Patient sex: M
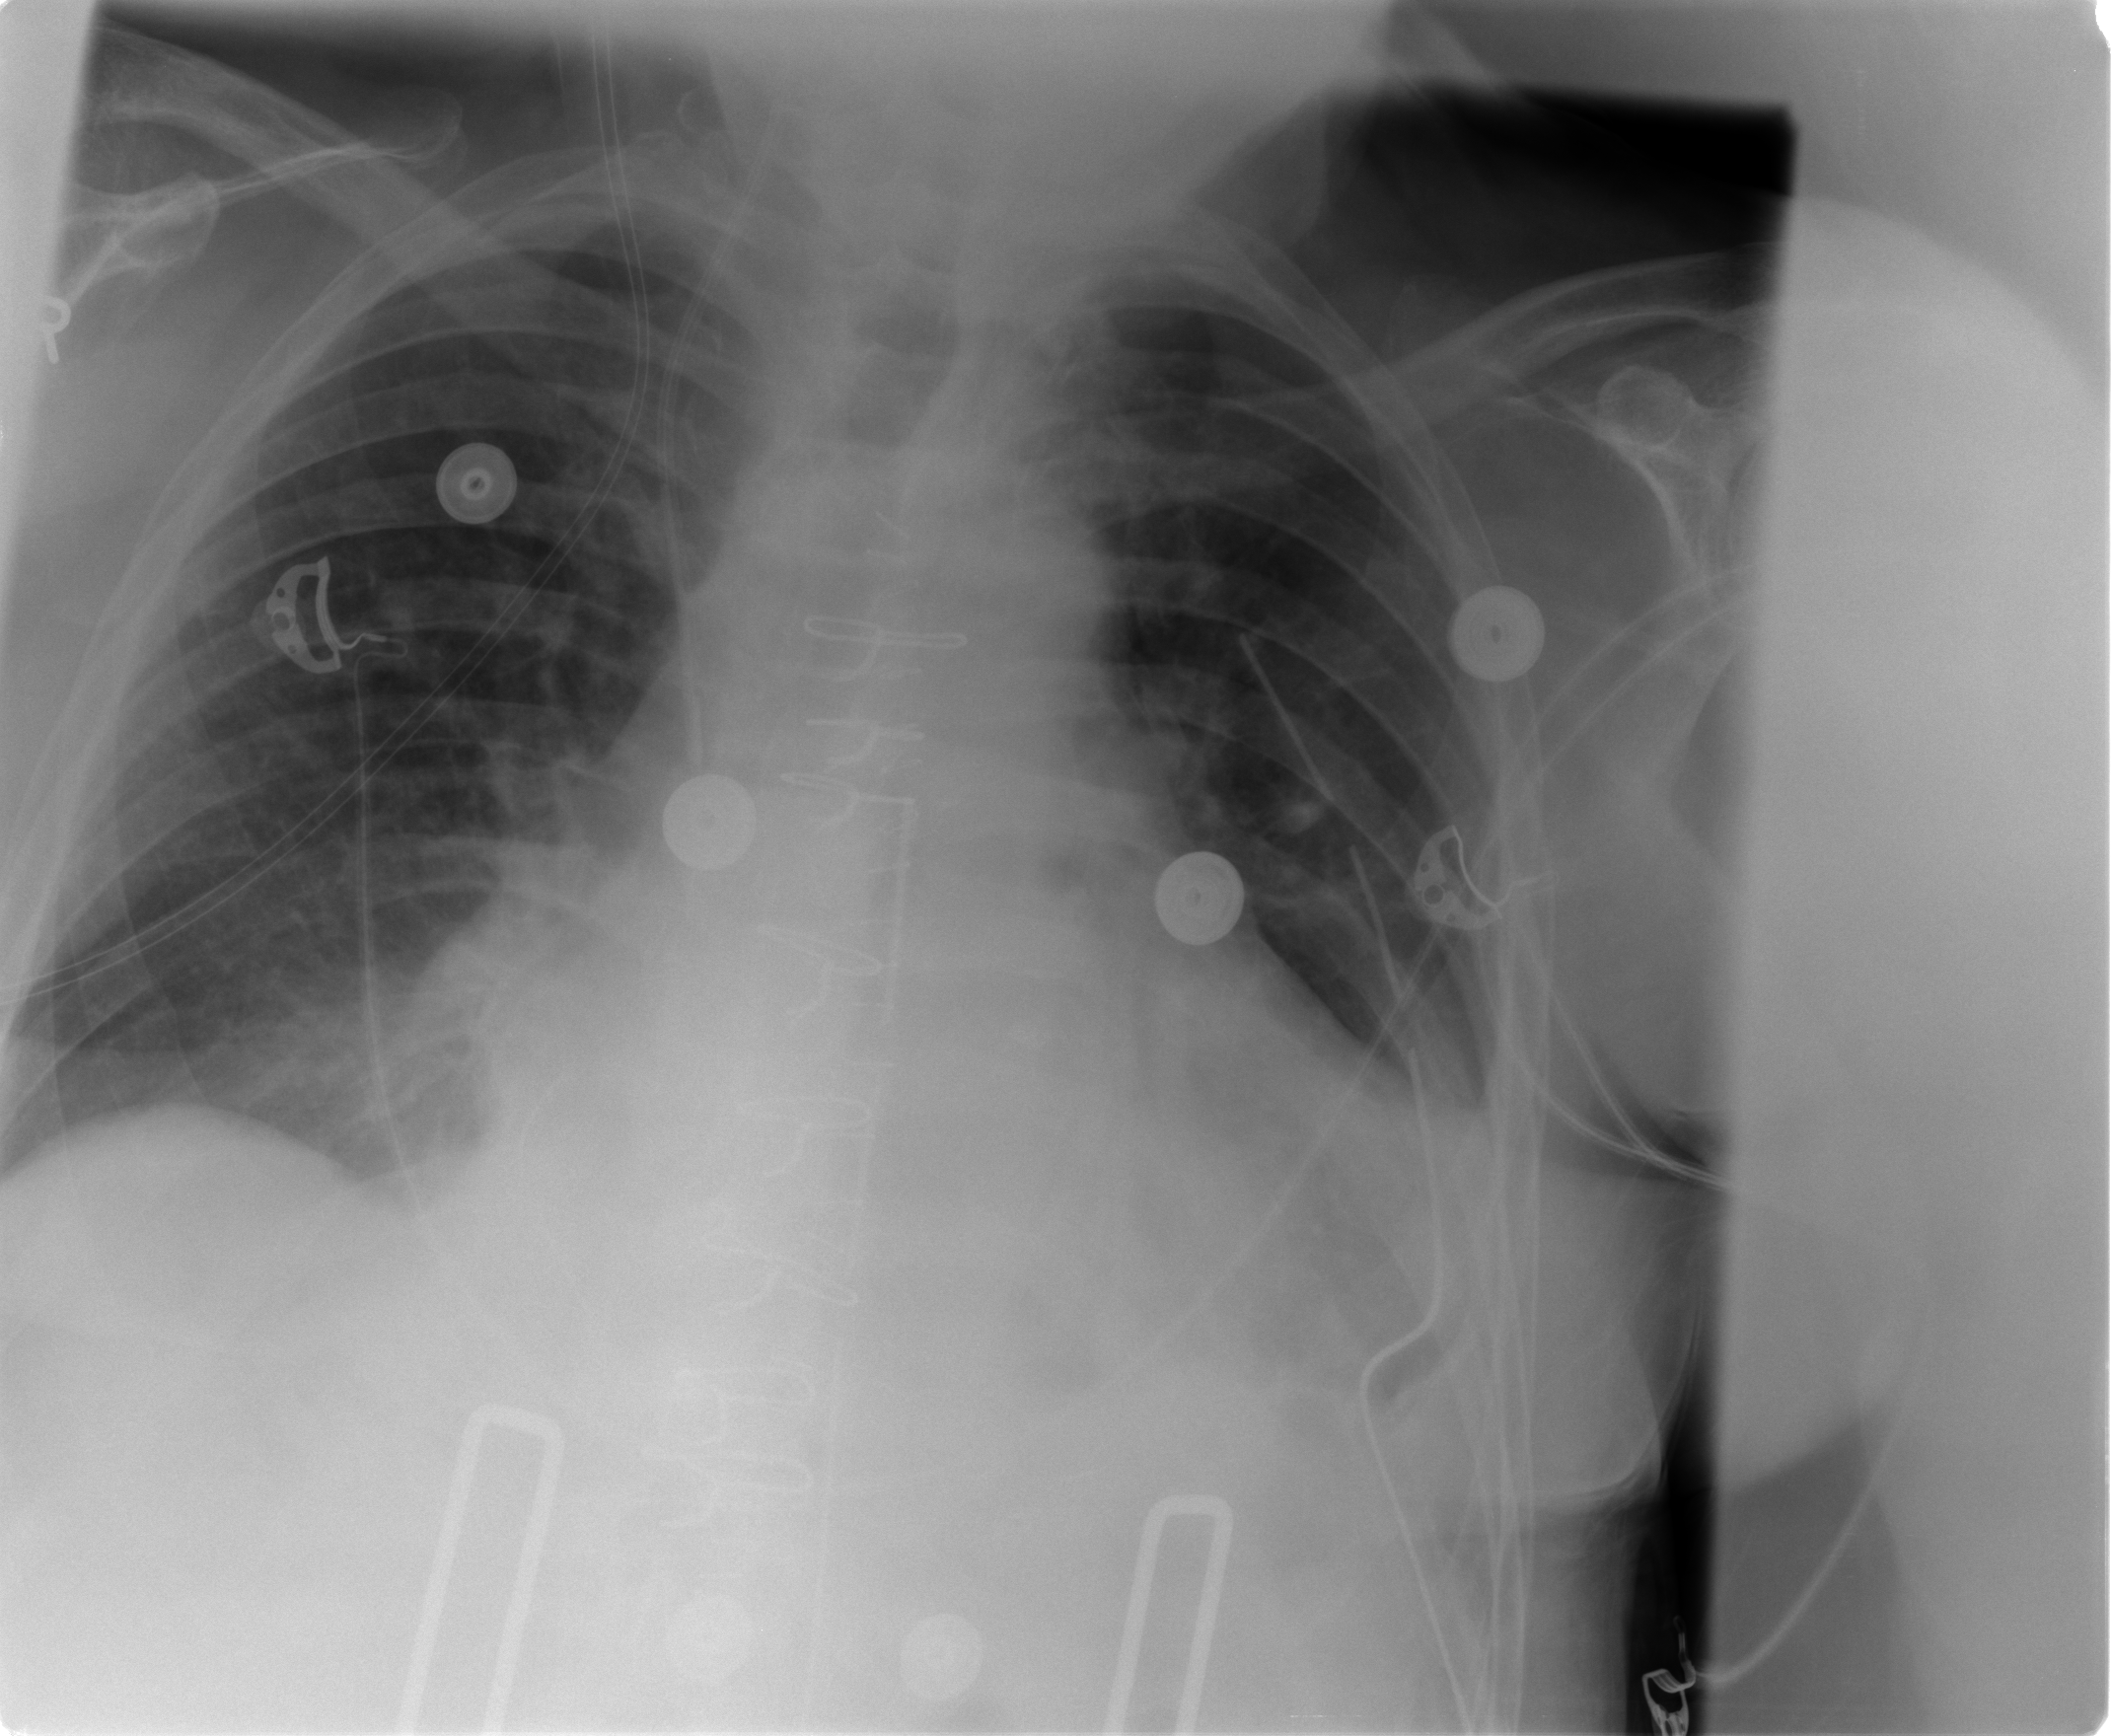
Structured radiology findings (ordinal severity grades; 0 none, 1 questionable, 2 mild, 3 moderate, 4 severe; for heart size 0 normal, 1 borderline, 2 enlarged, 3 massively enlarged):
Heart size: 2
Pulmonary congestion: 2
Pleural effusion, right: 1
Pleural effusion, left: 2
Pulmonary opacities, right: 0
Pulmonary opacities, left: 0
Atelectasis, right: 2
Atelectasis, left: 2